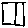
Label: square